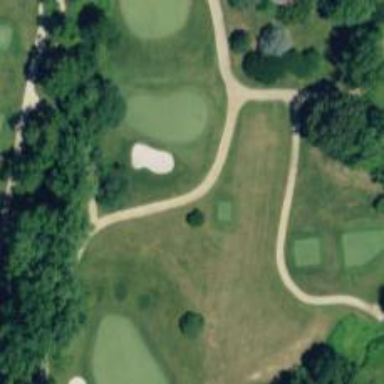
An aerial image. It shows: Path for both road and golf.